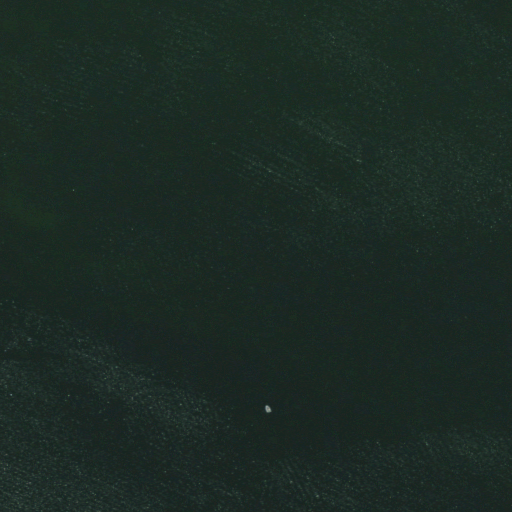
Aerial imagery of plain(s) in South Dakota named Telegraph Flat (historical) containing only open water